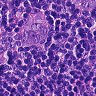
Metastatic tissue present: yes